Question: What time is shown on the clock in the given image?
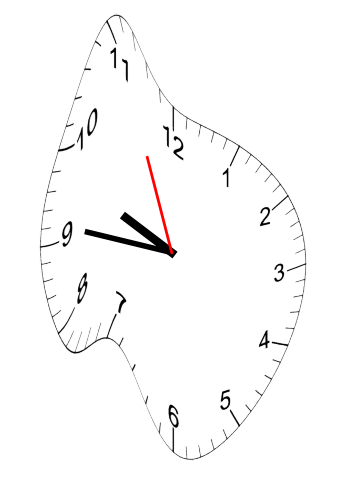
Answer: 09:45:56